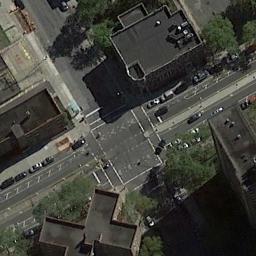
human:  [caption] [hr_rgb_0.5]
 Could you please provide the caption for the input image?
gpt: There are many cars at the intersection .

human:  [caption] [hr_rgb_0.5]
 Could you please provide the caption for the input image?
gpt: There's a stop at the intersection .

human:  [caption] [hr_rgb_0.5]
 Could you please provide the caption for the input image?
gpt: There are many moving and waiting vehicles on the road at the intersection, Many buildings and some trees around the intersection .

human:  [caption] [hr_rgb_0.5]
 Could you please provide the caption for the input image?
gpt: An intersection with normal traffic located in a commercial area .

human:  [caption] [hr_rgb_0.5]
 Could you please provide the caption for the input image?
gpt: There are some black buildings and trees around the intersection .